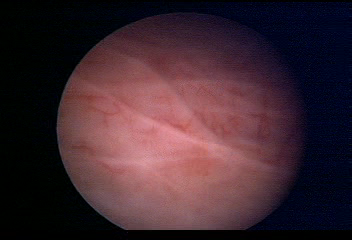
Modality: WLC
Class: Normal mucosa
Bladder cancer association: No